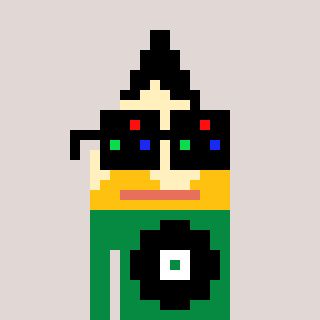
a pixel art character with square black sunglasses, a pencil-shaped head and a green-colored body on a warm background